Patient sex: F
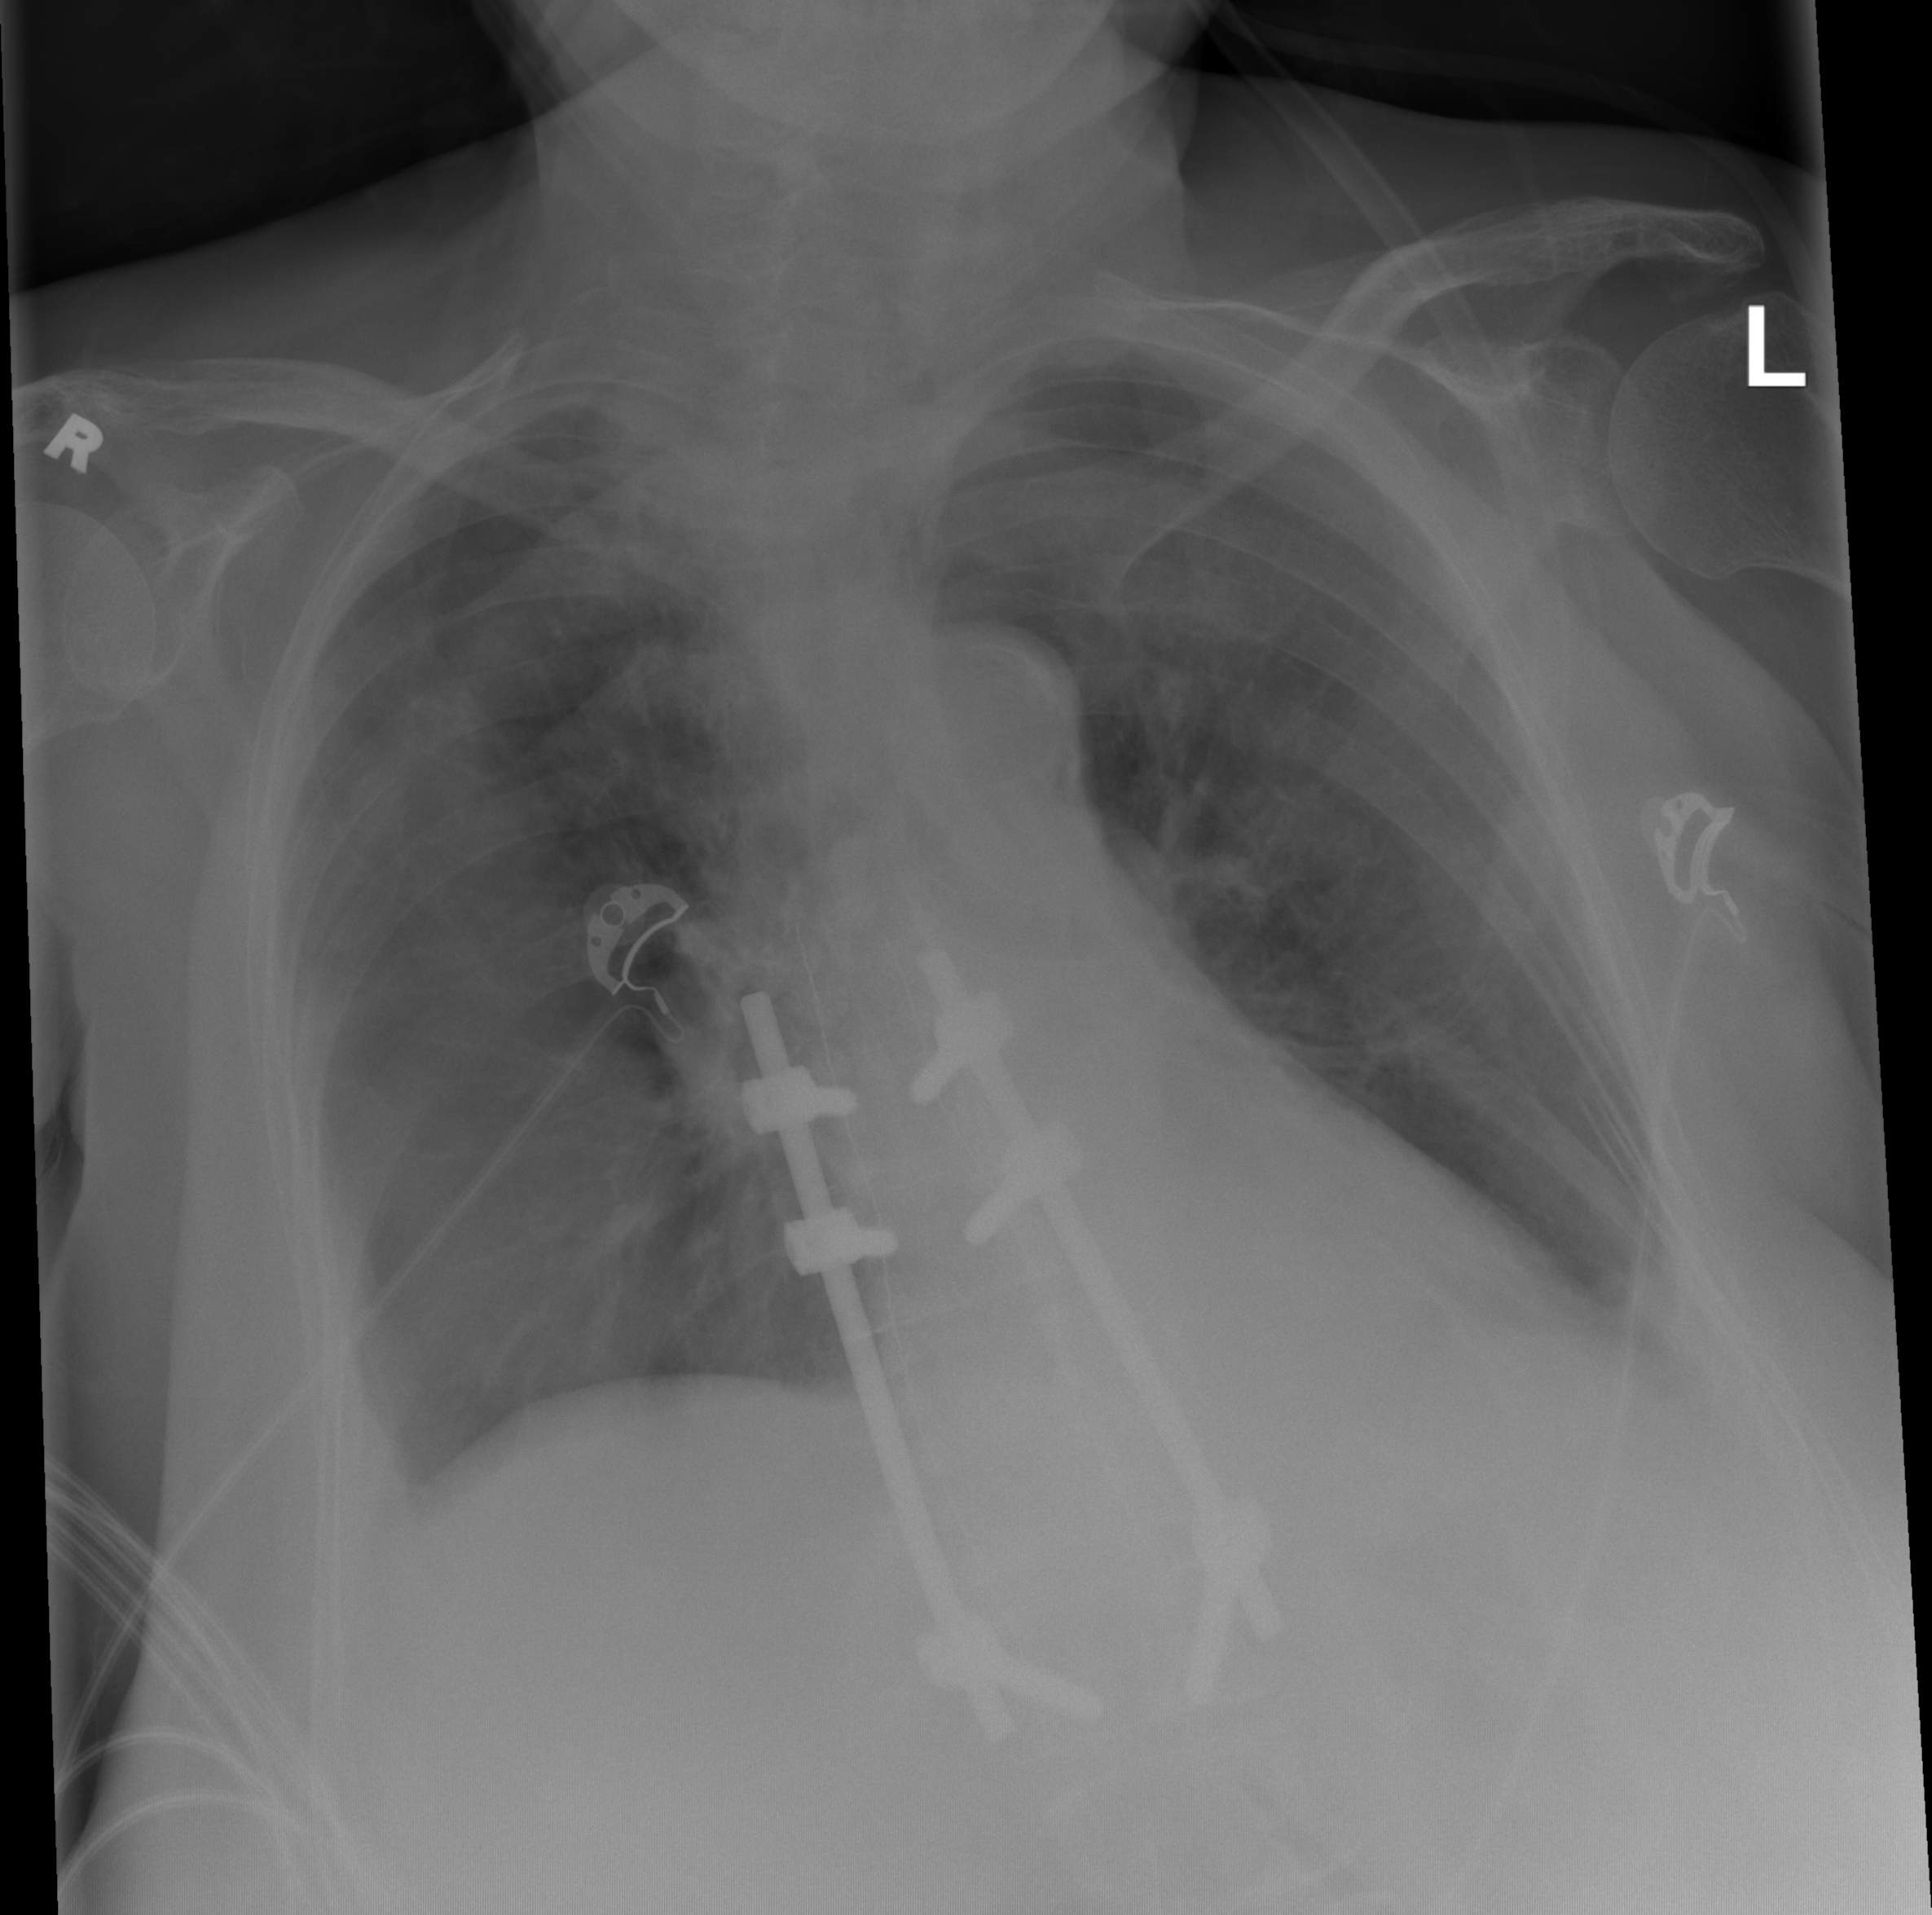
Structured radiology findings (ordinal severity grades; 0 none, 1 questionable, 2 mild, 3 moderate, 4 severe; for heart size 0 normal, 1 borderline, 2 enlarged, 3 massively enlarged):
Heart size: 0
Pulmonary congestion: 2
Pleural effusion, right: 2
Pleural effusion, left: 2
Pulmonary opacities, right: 2
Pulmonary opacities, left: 2
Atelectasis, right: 2
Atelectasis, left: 2